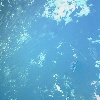
Label: water